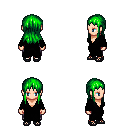
a pixel art fantasy rpg character, female body template, human, light skin, black robe, metal pants, green unkempt hairstyle, ghillies, four views (front, back, left, right), 2x2 character sprite sheet, small pixel art, hard edges, no anti-aliasing